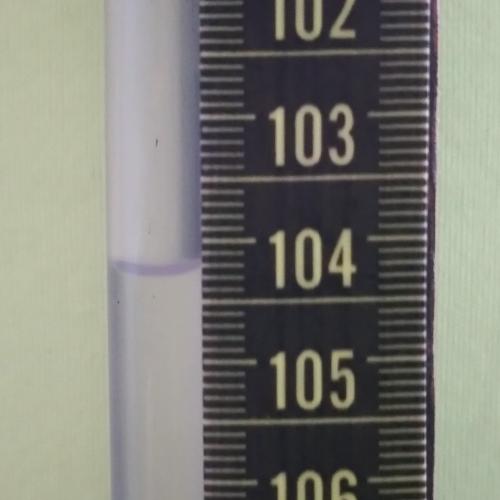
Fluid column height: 104.2 cm